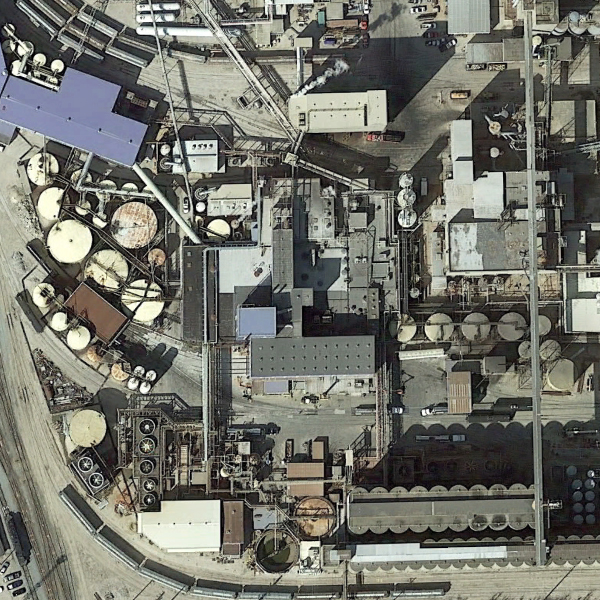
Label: StorageTanks